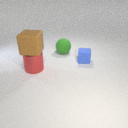
large red metal cylinder in front of large green rubber sphere